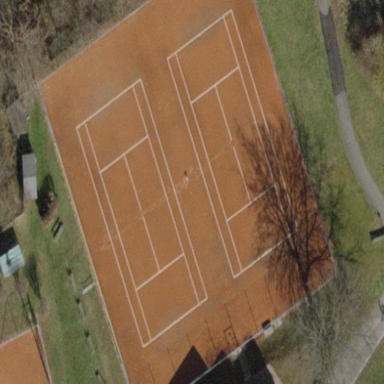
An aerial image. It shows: Tennis court on the leisure land pitch.